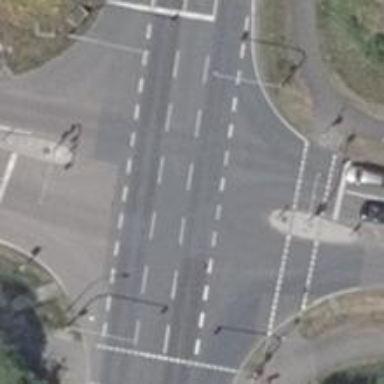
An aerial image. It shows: Secondary road with asphalt surface. There are separate sidewalks on both sides.